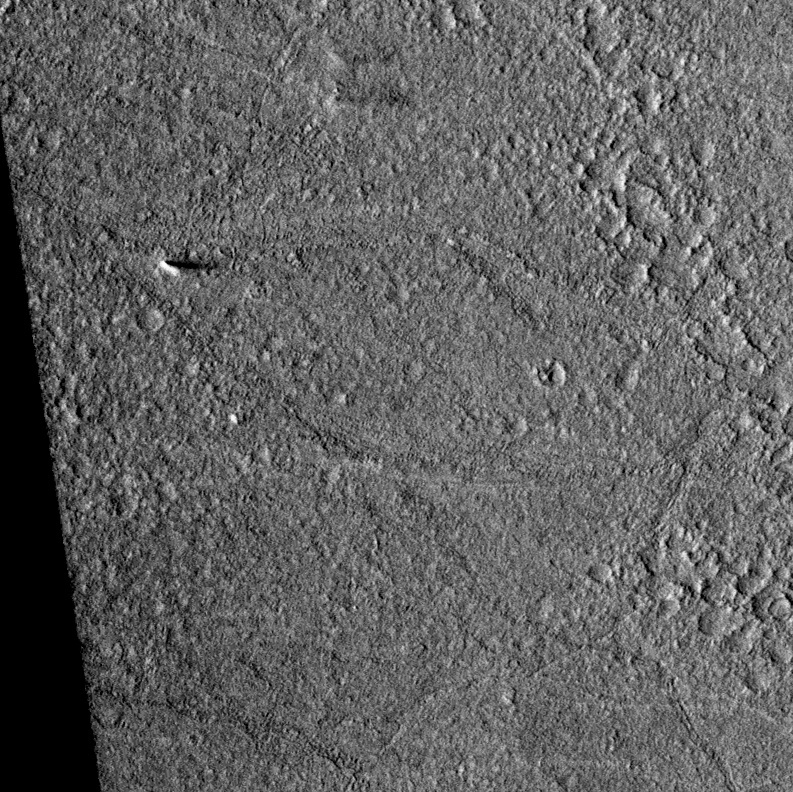
Label: dustdevil